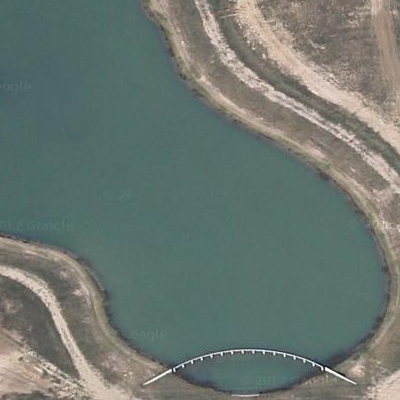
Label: dRiverLake